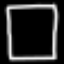
Label: square